Question: in this value "overdueDays", I would like to fetch 0 if this field is null.
Thanks.

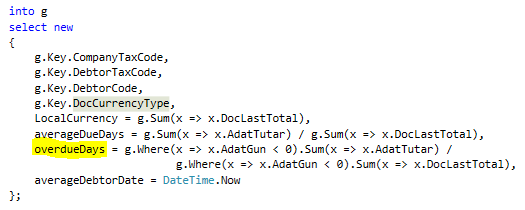
Answer: Could you try this.
'''
overdueDays = g.Any(x => x.AdatGun < 0) ? your code here: 0;
'''